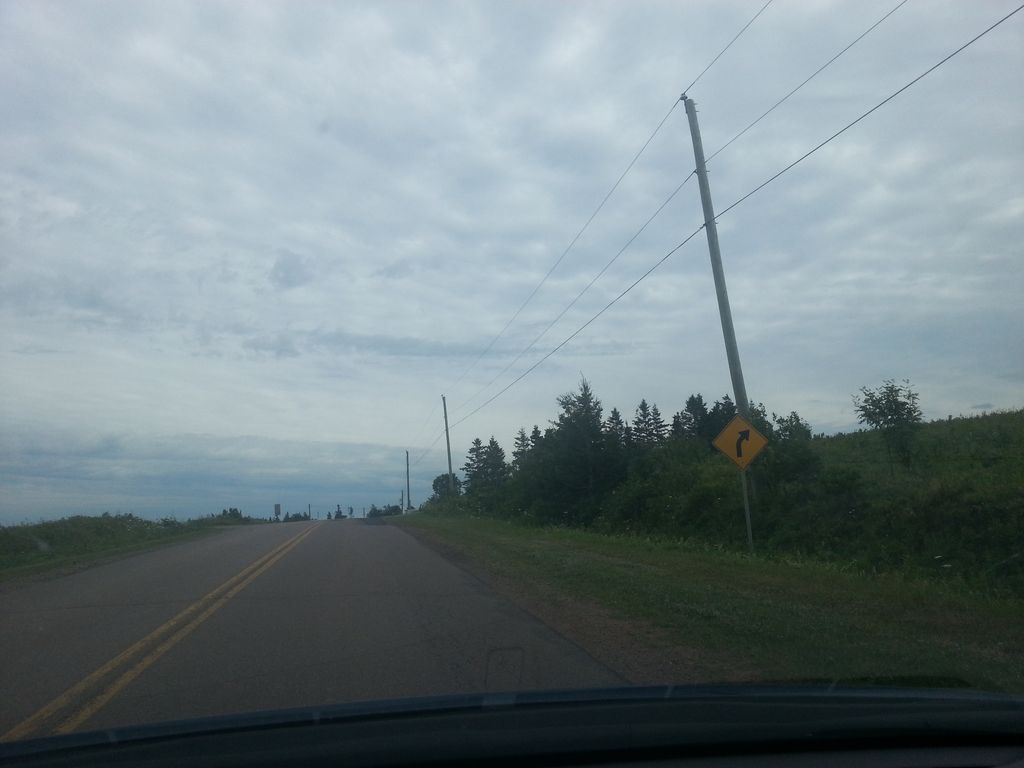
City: charlottetown